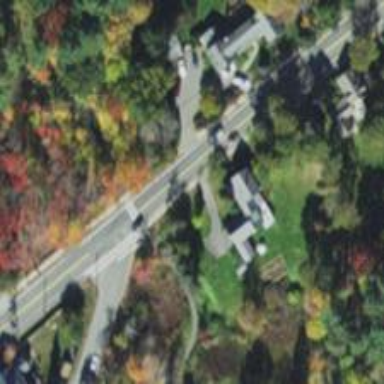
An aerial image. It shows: Marked crossing on the road.